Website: lowes
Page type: receipt
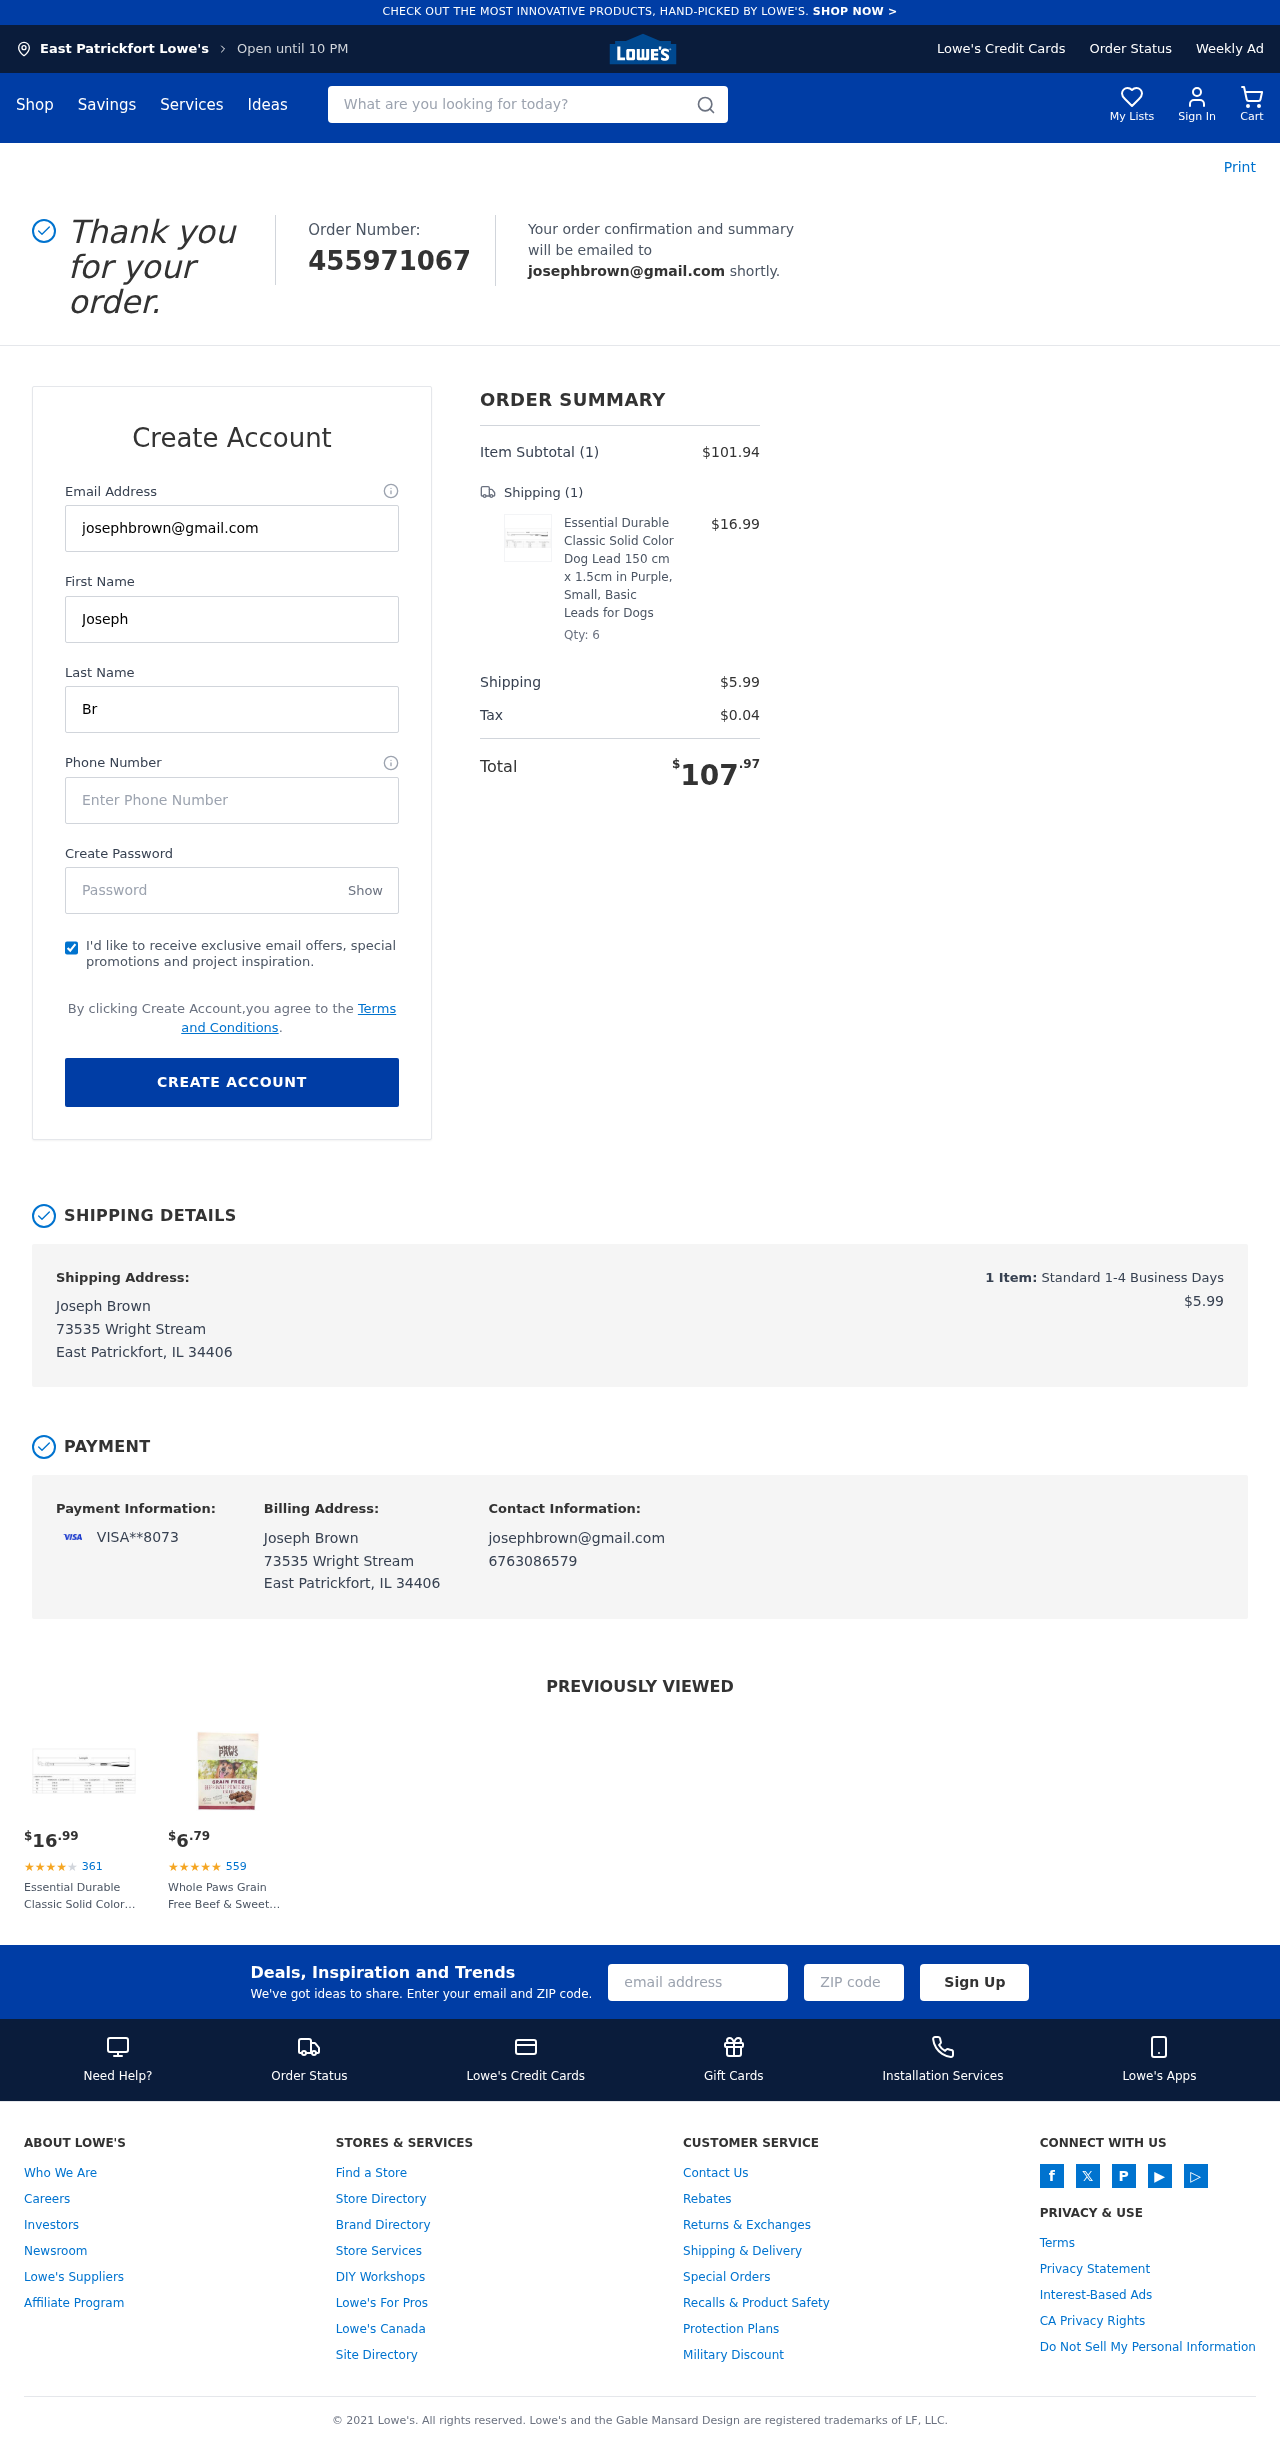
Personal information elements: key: PII_CARD_LAST4
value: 8073
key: PII_CARD_TYPE
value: VISA
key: PII_CITY
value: East Patrickfort
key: PII_EMAIL
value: josephbrown@gmail.com
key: PII_FULLNAME
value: Joseph Brown
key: PII_PHONE
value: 6763086579
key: PII_STREET
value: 73535 Wright Stream
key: PII_FIRSTNAME
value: Joseph
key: PII_LASTNAME
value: Brown
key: PII_CITY_STATE_ZIP
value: East Patrickfort, IL 34406
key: PII_FULLNAME2
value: Joseph Brown
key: PII_FULLNAME3
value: Joseph Brown
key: PII_FIRSTNAME2
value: Joseph
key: PII_FIRSTNAME3
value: Joseph
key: PII_LASTNAME2
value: Brown
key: PII_LASTNAME3
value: Brown
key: PII_FIRSTNAME_DERIVED
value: Joseph
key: PII_LASTNAME_DERIVED
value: Brown
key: PII_FULLNAME_DERIVED
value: Joseph Brown
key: PII_NAME_FULL_DERIVED
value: Joseph Brown
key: PII_POSTCODE
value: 34406
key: PII_STATE_ABBR
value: IL
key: PII_POSTCODE_FULL
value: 34406
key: PII_CITY_STATE
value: East Patrickfort, IL
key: PII_POSTCODE_NUMERIC
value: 34406
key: PII_EMAIL2
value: josephbrown@gmail.com
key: PII_EMAIL3
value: josephbrown@gmail.com
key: PII_PHONE_LINE
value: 6579
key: PII_PHONE_SUFFIX
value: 6579
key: PII_PHONE2
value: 6763086579
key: PII_PHONE3
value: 6763086579
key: PII_PHONE_NUMERIC
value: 6763086579
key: PII_PHONE_LINE_NUMERIC
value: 6579
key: PII_PHONE_SUFFIX_NUMERIC
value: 6579
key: PII_PHONE2_NUMERIC
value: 6763086579
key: PII_PHONE3_NUMERIC
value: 6763086579
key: PII_PHONE_DIGITS
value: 6763086579
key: PII_PHONE_LAST4
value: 6579
Product elements: key: PRODUCT1_NAME
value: Essential Durable Classic Solid Color Dog Lead 150 cm x 1.5cm in Purple, Small, Basic Leads for Dogs
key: PRODUCT1_PRICE
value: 16.99
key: PRODUCT1_QUANTITY
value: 6
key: PRODUCT2_NAME
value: Whole Paws Grain Free Beef & Sweet Potato Recipe Dog Biscuits, 16 oz
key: PRODUCT2_NUM_RATINGS
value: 559
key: PRODUCT2_PRICE
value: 6.79
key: PRODUCT1_PRICE2
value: $16.99
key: PRODUCT1_RATING2
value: ★
★
★
★
★
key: PRODUCT1_NUM_RATINGS2
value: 361
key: PRODUCT1_NAME2
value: Essential Durable Classic Solid Color Dog Lead 150 cm x 1.5cm in Purple, Small, Basic Leads for Dogs
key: PRODUCT2_RATING
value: ★
★
★
★
★
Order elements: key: ORDER_ID
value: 455971067
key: ORDER_NUM_ITEMS
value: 1
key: ORDER_SUBTOTAL
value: $101.94
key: ORDER_NUM_ITEMS2
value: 1
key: ORDER_SHIPPING_COST
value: $5.99
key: ORDER_TAX
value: $0.04
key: ORDER_TOTAL
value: $107.97
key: ORDER_NUM_ITEMS3
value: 1
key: ORDER_SHIPPING_COST2
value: $5.99
Search elements: key: HEADER_SEARCH
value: What are you looking for today?